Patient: sex M, age 42
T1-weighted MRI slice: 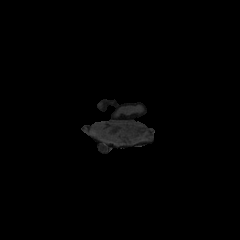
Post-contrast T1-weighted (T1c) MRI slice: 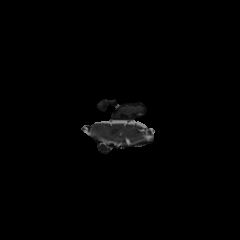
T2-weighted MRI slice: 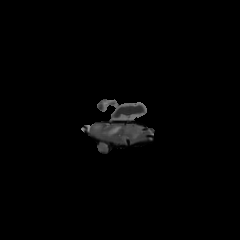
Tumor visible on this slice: yes
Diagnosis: Astrocytoma, IDH-mutant
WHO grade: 3